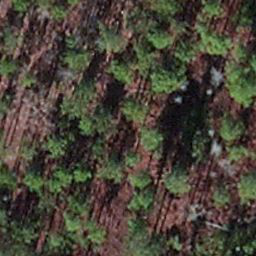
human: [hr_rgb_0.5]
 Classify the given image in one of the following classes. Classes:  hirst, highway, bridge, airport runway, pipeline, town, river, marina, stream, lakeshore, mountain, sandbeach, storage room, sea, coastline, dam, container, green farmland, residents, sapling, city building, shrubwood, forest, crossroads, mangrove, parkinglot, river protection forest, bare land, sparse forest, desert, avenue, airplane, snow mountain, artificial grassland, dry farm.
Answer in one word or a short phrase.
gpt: sapling